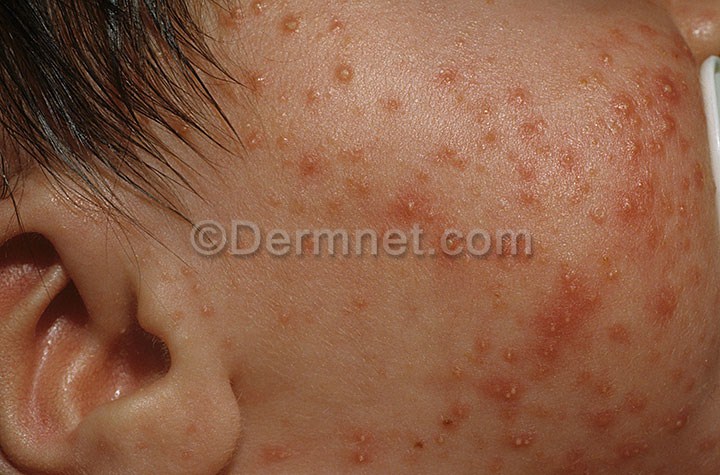
Disease: Acne and Rosacea Photos